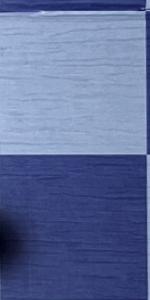
Label: Empty